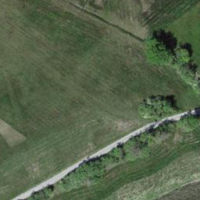
EUNIS habitat code: 16
Species observed at this site:
Briza media
Ruspolia nitidula
Epipactis palustris
Succisa pratensis